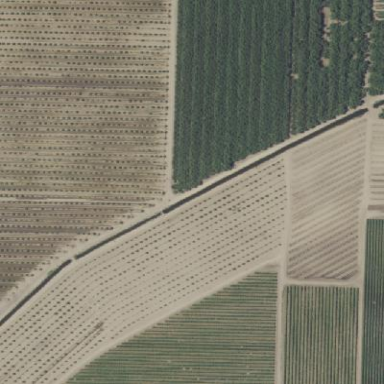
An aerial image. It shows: Orchard.